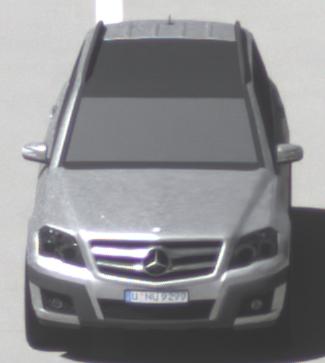
Make: Mercedes-Benz
Model: GLK 280
Detailed model: GLK-Class (204)
Model produced from: 2008/10
Model produced until: 2009/04
Doors: 5
Color: white
Road condition: dry road
Daytime: midday
Contrast: medium contrast